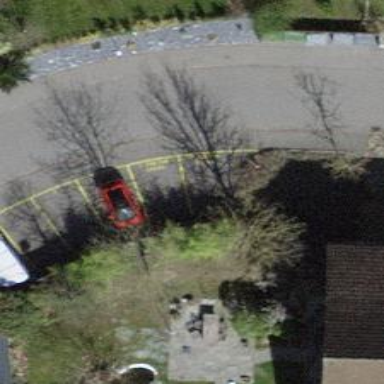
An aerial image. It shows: Parking space.